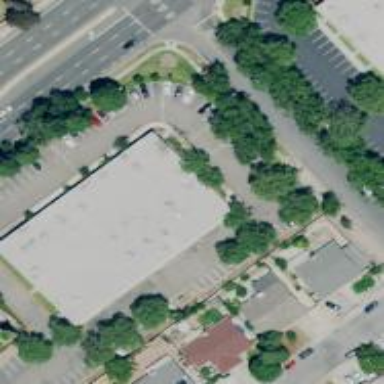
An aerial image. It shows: Clinic.